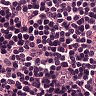
Metastatic tissue present: no